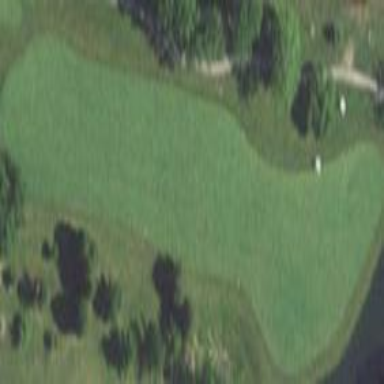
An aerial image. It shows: Scenic golf fairway.